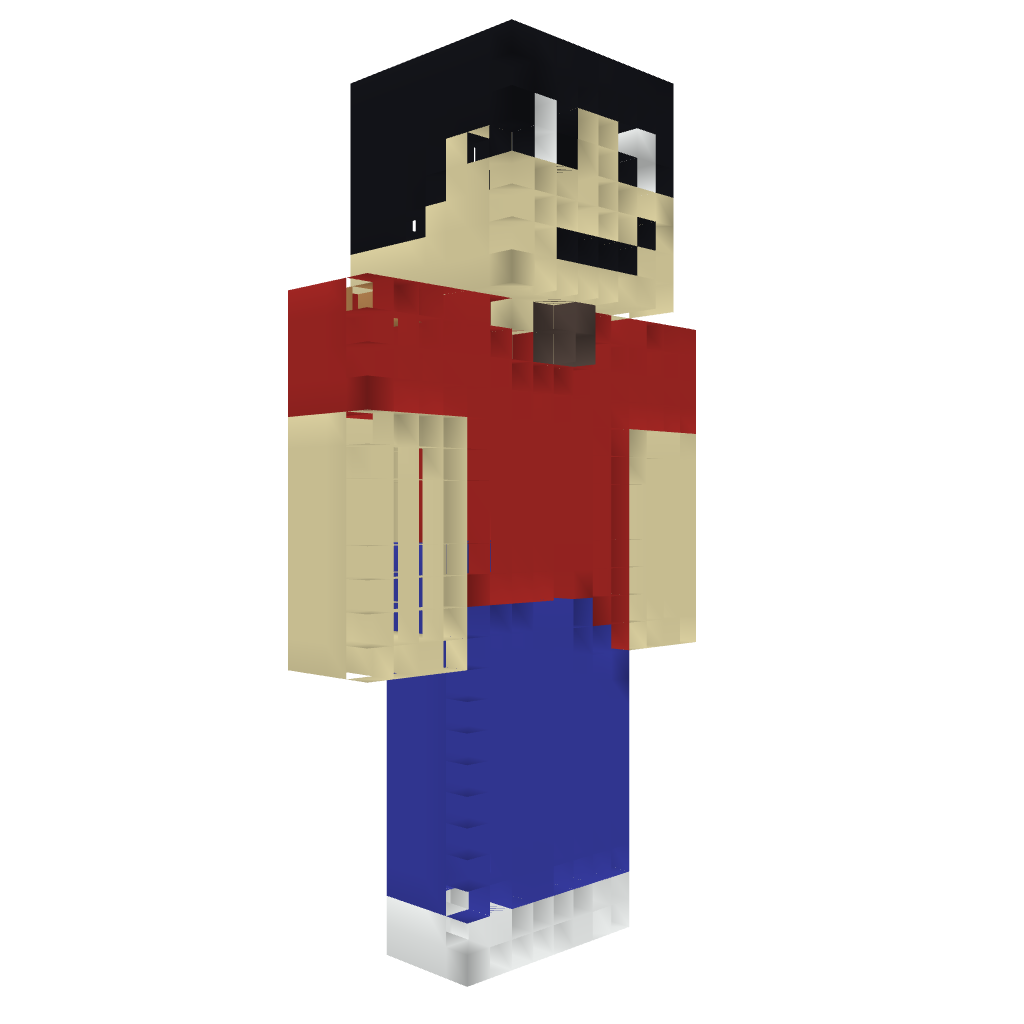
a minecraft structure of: My Statue